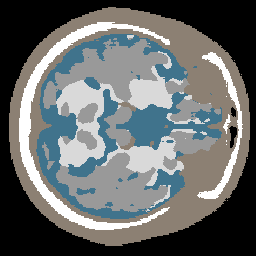
Label: no_lesion